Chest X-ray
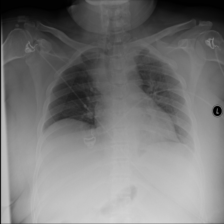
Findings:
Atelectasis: negative
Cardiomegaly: negative
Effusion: negative
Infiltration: negative
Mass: negative
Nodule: negative
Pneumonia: negative
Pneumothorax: negative
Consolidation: negative
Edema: negative
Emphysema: negative
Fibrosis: negative
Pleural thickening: negative
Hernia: negative